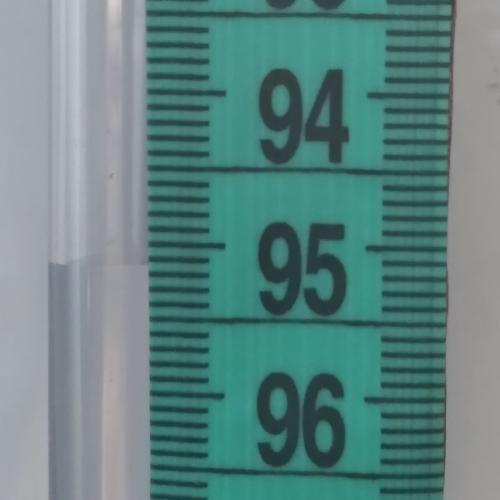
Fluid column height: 95.1 cm